Question: I have the following hierarchy on firebase, some data are hidden for confidentiality:

I'm trying to get a list of videos IDs (underlines in red)
I only can get all nodes, then detect their names and store them in an array!
But this causes low performance; because the 'dataSnapshot' from firebase is very big in my case, so I want to avoid retrieving all the nodes' content then loop over them to get IDs, I need to just retrieve the IDs only, i.e. without their nested elements.
Here's my code:
'''
new Firebase("https://PRIVATE_NAME.firebaseio.com/videos/").once(
'value',
function(dataSnapshot){
// dataSnapshot now contains all the videos ids, lines & links
// this causes many performance issues
// Then I need to loop over all elements to extract ids !
var videoIdIndex = 0;
var videoIds = new Array();
dataSnapshot.forEach(
function(childSnapshot) {
videoIds[videoIdIndex++] = childSnapshot.name();
}
);
}
);
'''
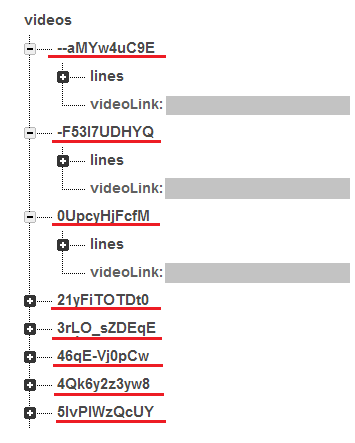
Answer: UPDATE: There is now a 'shallow' command in the REST API that will fetch just the keys for a path. This has not been added to the SDKs yet.
In Firebase, you can't obtain a list of node names without retrieving the data underneath. Not yet anyways. The performance problems can be addressed with normalization.
Essentially, your goal is to split data into consumable chunks. Store your list of video keys, possible with a couple meta fields like title, etc, in one path, and store the bulk content somewhere else. For example:
'''
/video_meta/id/link, title, ...
/video_lines/id/...
'''
To learn more about denormalizing, check out this article: <URL>